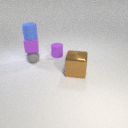
small blue rubber cylinder above small purple rubber cube